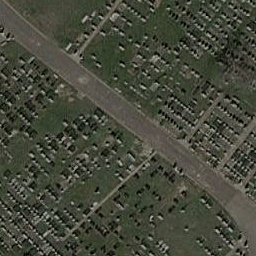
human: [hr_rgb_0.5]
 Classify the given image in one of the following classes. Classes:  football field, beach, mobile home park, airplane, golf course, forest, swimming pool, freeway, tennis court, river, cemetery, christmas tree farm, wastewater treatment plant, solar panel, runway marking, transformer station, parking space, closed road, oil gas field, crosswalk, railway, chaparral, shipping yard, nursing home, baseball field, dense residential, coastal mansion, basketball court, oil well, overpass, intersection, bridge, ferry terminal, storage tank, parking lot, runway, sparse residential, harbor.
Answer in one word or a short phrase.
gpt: cemetery